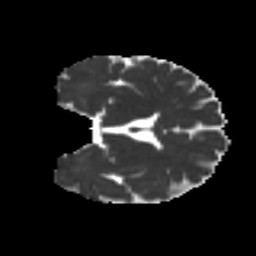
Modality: MD
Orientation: coronal
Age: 36
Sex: male
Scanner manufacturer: ge
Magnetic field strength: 3 T
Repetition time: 7.8 s
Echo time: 0.0607 s